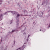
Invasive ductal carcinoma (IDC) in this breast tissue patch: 0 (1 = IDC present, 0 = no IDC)